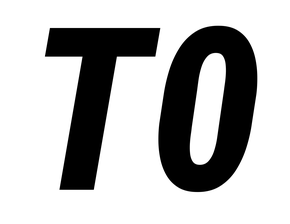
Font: Roboto-Italic_Condensed_ExtraBold_Italic